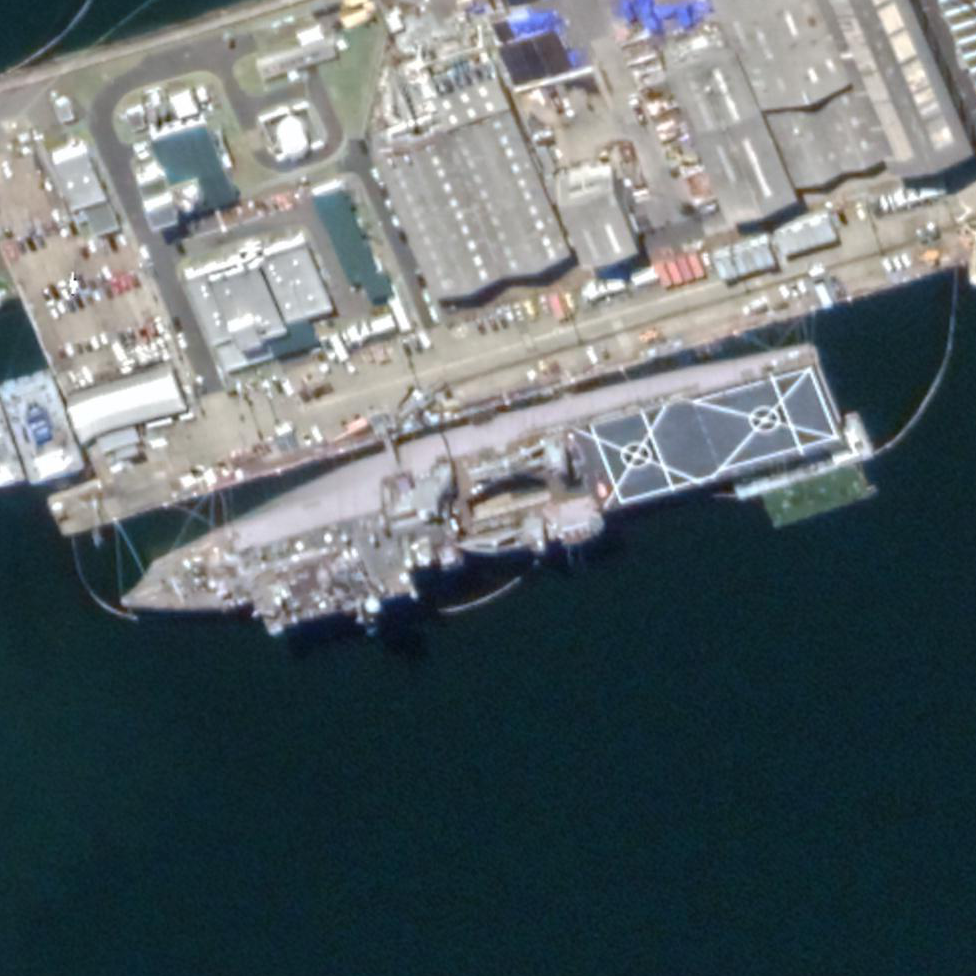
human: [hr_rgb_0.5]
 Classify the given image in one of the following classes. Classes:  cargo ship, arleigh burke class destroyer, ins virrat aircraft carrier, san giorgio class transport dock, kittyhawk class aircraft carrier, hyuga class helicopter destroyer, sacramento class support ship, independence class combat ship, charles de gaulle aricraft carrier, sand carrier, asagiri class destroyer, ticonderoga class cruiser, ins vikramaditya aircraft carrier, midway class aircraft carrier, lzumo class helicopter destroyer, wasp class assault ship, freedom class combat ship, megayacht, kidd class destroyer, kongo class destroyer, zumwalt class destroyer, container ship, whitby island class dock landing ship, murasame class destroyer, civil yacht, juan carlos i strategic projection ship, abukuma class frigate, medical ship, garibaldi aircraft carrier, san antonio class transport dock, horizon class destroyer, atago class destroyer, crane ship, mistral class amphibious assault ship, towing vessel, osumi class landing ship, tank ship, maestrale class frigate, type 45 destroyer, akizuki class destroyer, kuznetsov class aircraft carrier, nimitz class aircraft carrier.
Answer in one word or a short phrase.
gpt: Whitby Island class dock landing ship